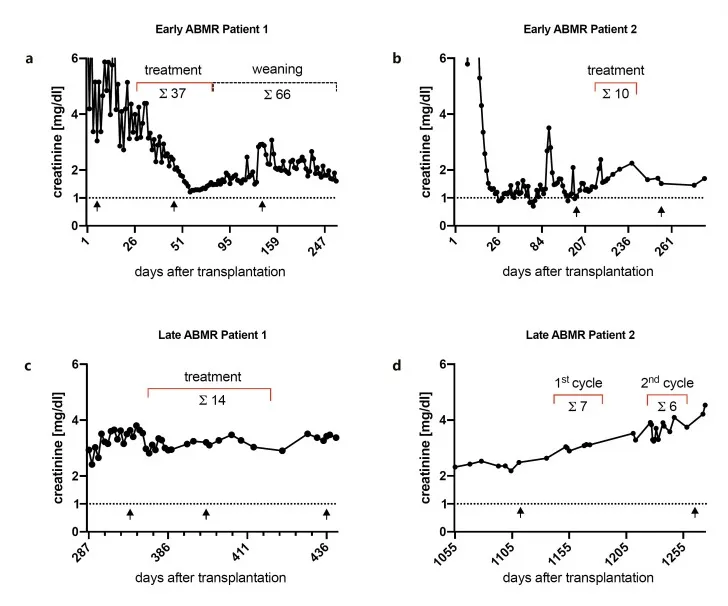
Depicted are the serum creatinine courses of the C1q-DSA-positive ABMR cases. "Treatment" refers to combined DFPP + IA treatments; "Sigma" depicts total number of treatments in the respective treatment cycle. The arrows indicate allograft biopsies taken at respective days after transplantation.
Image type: chart (chart)